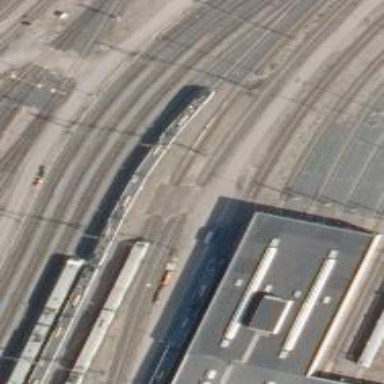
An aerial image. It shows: Level crossing along the railway.